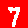
Digit: 7